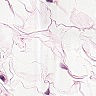
Metastatic tissue present: no